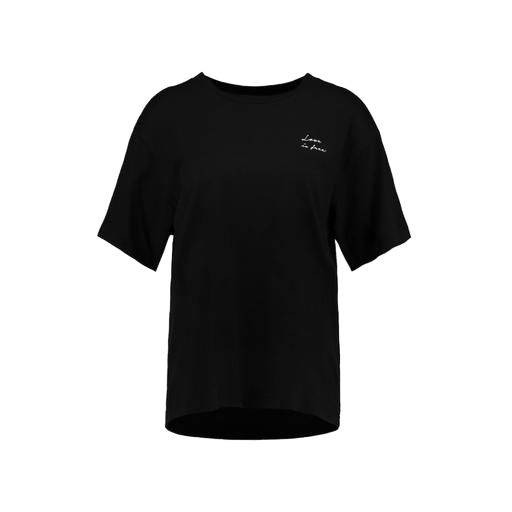
black woman's tee, black women’s ua studio oversized t, black women's boxy tee, white background